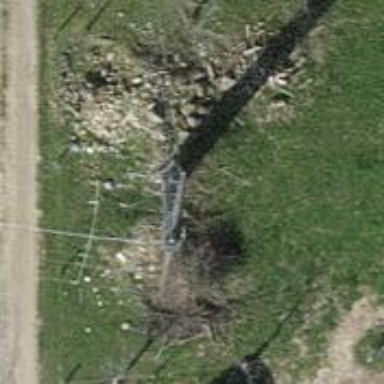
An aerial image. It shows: Concrete power pole.